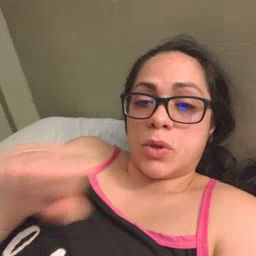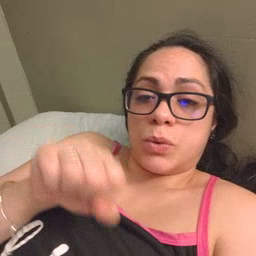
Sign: shoe